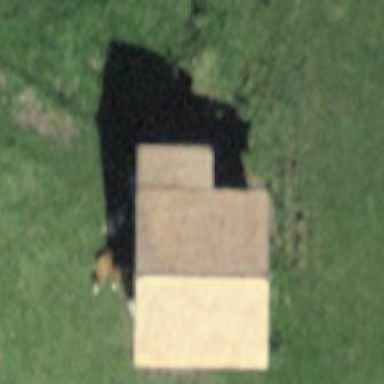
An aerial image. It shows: Rural barn.